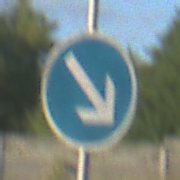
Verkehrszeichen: VorgeschriebeneVorbeifahrtRechts
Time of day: MorningAfternoon
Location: Outdoor (Nature)
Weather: Clear
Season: NotSpecified
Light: Natural